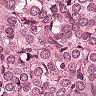
Metastatic tissue present: yes